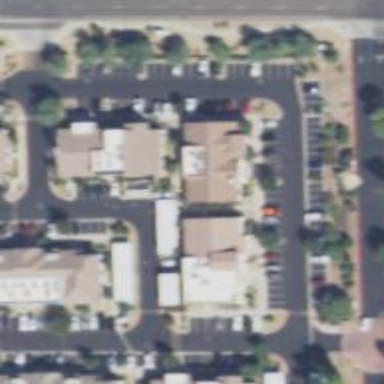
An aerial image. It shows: Healthcare clinic.